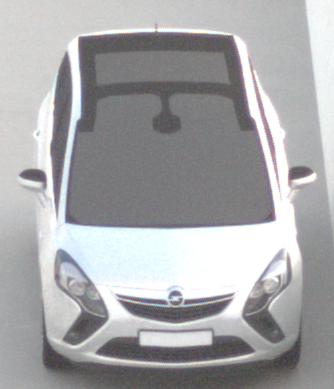
Make: Opel
Model: Zafira Tourer 1.8
Detailed model: Zafira (C) Tourer
Model produced from: 2012/01
Model produced until: 2015/06
Doors: 5
Color: white
Road condition: dry road
Daytime: sunrise or sunset
Contrast: low contrast